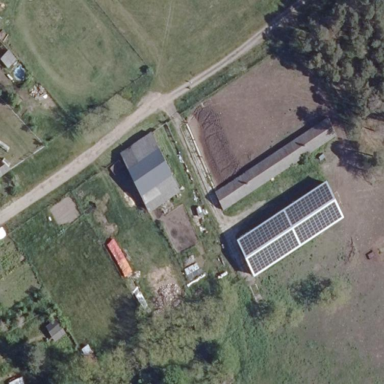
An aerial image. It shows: Farmyard area.